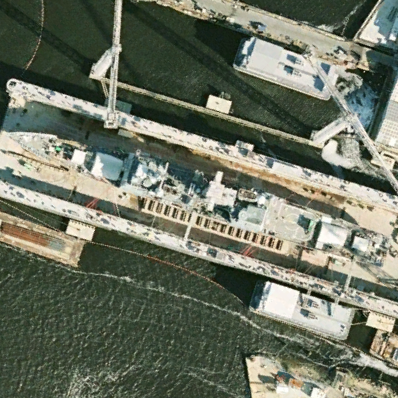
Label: cruiser